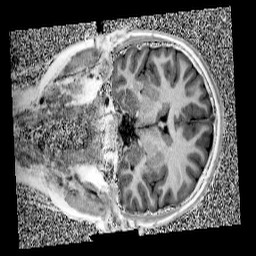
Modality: UNIT1
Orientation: coronal
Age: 10
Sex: male
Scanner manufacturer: siemens
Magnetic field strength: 3 T
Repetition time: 4 s
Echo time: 0.00299 s